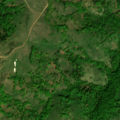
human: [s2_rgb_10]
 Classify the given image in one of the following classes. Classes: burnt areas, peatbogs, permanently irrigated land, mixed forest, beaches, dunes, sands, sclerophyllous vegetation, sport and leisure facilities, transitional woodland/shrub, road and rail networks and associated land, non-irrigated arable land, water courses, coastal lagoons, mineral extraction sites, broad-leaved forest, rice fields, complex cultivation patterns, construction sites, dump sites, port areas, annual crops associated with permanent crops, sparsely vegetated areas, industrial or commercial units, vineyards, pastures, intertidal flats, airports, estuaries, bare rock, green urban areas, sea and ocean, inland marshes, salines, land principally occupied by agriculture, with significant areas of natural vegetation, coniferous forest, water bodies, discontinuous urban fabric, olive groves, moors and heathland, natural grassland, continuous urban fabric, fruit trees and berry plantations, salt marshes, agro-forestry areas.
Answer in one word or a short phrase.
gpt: broad-leaved forest, natural grassland, transitional woodland/shrub